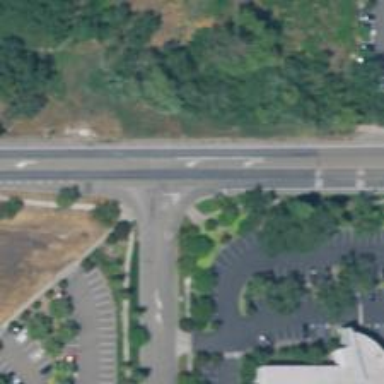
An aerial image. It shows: Secondary link road.